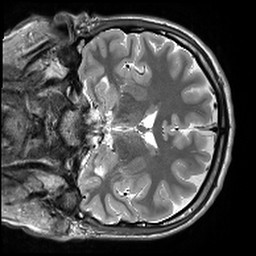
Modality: T2w
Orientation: coronal
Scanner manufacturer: siemens
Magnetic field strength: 3 T
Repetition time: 10.64 s
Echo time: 0.05 s